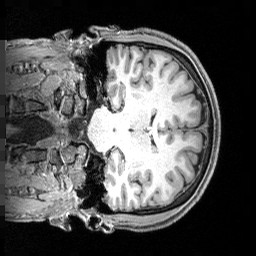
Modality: T1w
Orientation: coronal
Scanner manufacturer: siemens
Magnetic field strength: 3 T
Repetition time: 2.4 s
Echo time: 0.00256 s